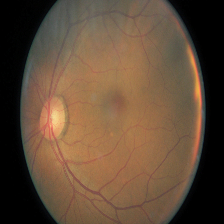
Diabetic retinopathy grade: Moderate